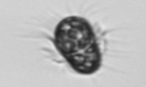
Label: Mesodinium